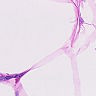
Metastatic tissue present: no